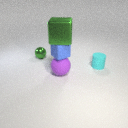
large green metal cube above large purple rubber sphere